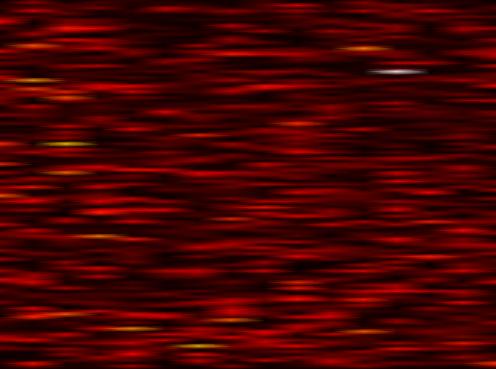
Label: UFMC